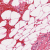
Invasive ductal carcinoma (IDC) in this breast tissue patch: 0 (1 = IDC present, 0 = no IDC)